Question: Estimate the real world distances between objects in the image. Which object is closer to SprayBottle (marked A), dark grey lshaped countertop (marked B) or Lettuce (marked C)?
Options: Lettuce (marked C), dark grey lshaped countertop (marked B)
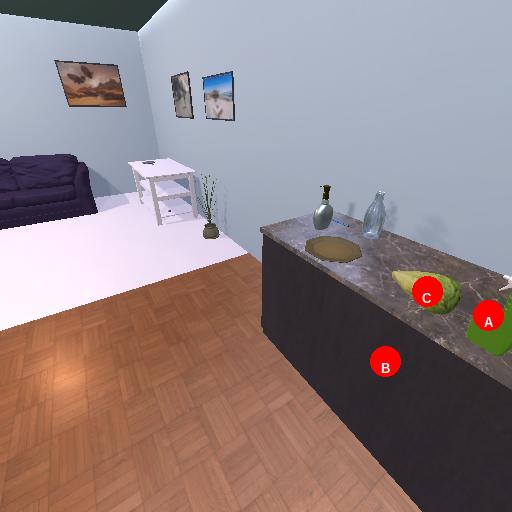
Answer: Lettuce (marked C)